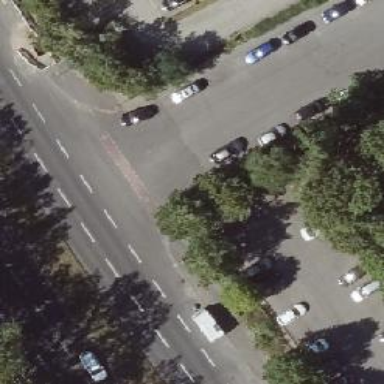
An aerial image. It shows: Road with "give way" sign.